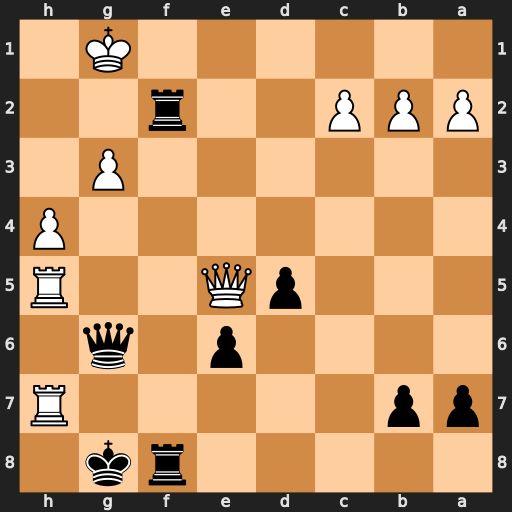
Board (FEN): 5rk1/pp5R/4p1q1/3pQ2R/7P/6P1/PPP2r2/6K1
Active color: b
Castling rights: -
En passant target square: -
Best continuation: Rf1+ Kh2 R8f2+ Kh3 Rh1#